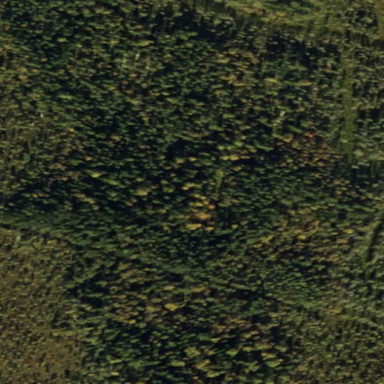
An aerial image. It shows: Forest area.